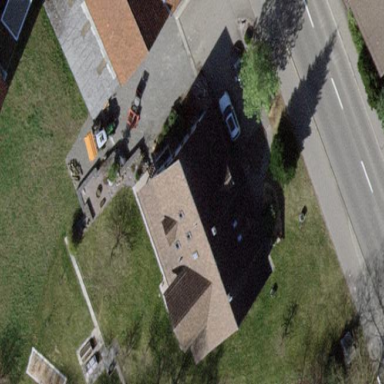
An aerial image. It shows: Detached building.